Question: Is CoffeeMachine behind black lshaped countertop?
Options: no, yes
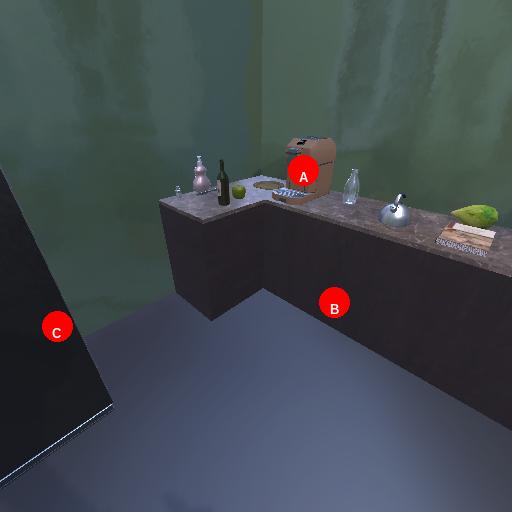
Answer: no